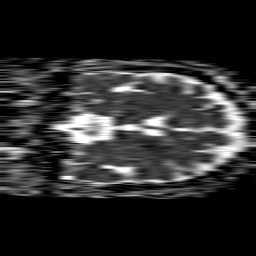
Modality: ADC
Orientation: coronal
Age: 87
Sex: female
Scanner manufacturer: philips
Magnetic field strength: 1.5 T
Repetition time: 4.6 s
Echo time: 0.09059 s